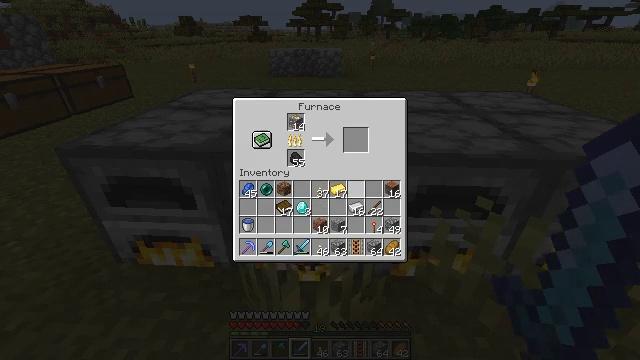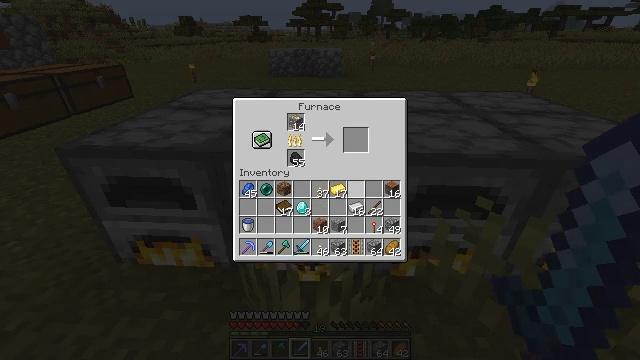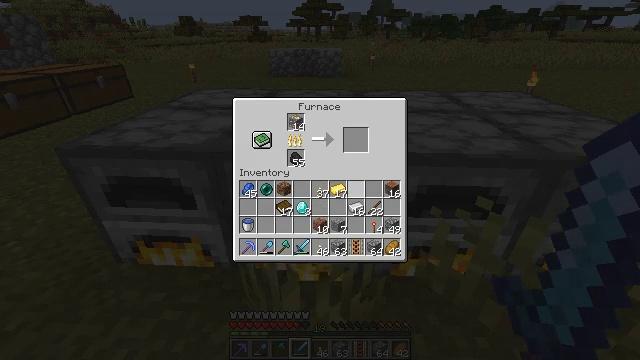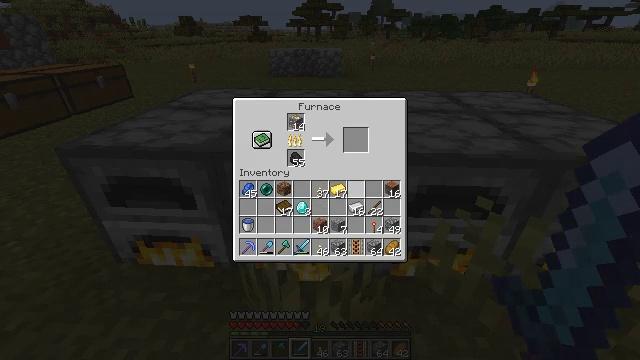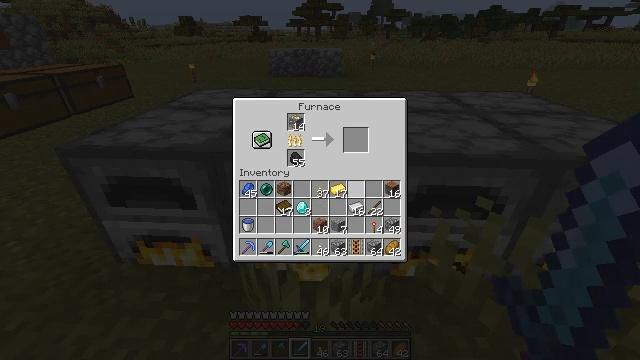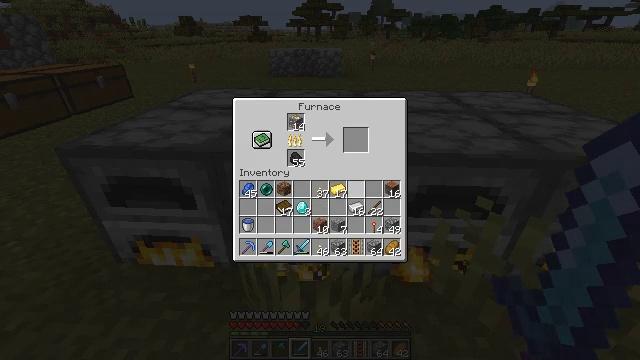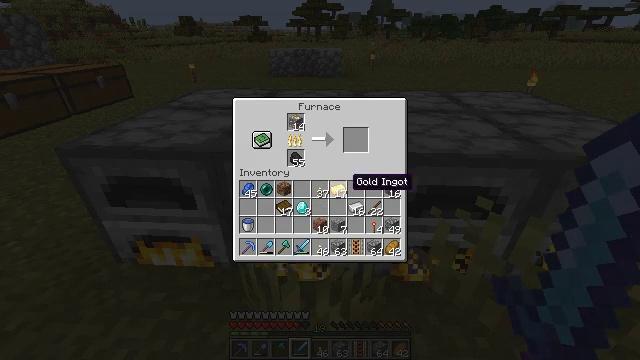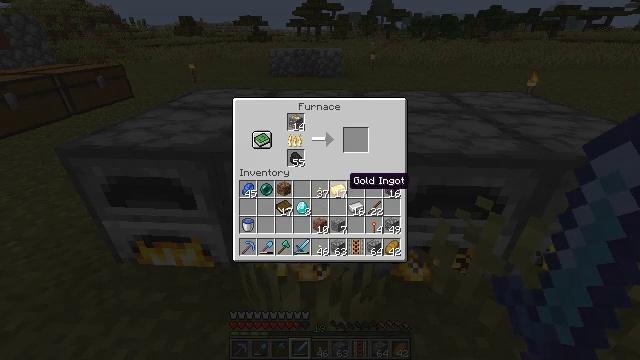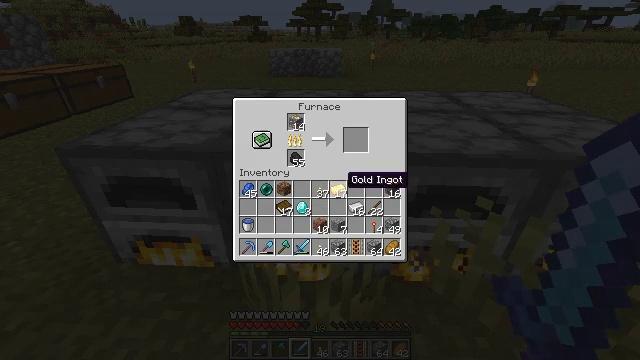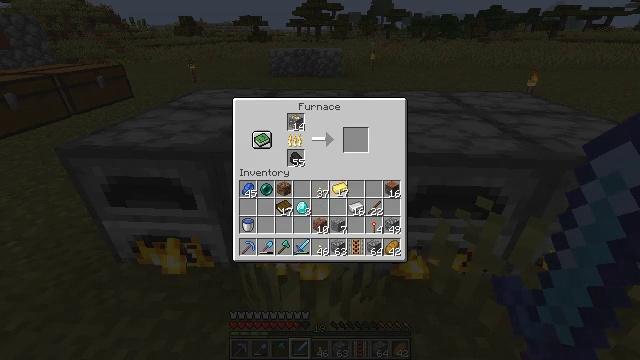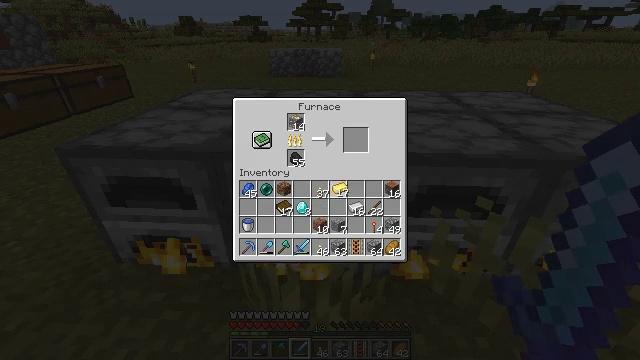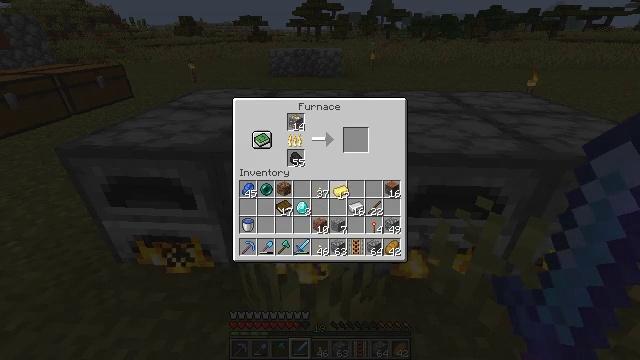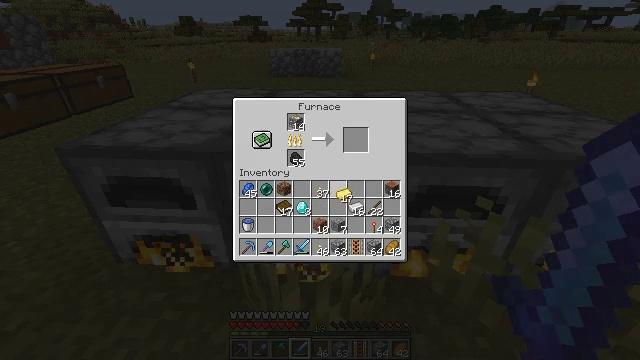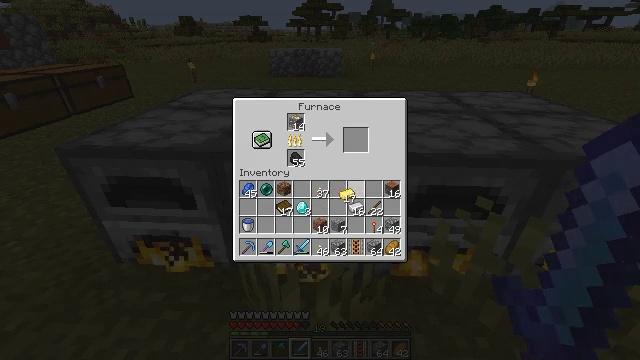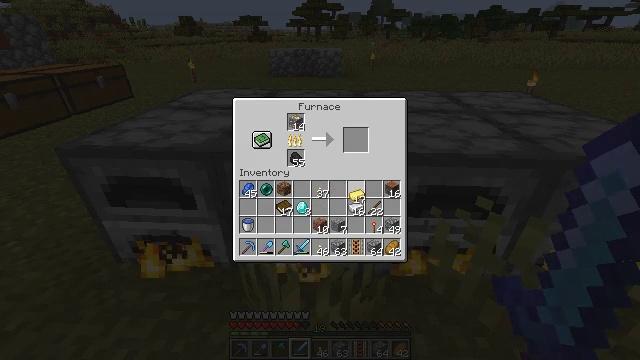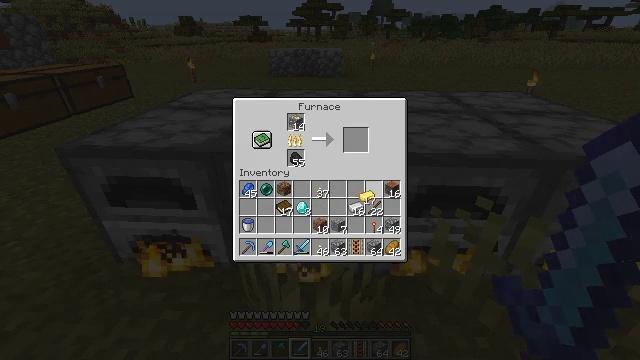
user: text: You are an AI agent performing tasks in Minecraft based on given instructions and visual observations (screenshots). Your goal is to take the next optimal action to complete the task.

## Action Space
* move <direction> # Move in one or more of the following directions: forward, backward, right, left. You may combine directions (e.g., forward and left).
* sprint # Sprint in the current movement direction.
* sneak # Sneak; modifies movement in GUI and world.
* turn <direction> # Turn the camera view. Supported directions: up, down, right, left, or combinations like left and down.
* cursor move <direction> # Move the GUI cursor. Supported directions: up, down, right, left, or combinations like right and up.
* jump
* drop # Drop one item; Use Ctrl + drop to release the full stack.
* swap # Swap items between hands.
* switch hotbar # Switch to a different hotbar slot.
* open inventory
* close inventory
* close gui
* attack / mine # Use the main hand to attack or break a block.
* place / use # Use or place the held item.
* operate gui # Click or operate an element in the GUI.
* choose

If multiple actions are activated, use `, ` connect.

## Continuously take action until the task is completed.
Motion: motion action
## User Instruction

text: Drop a granite.
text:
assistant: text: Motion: no_op
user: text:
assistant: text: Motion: no_op
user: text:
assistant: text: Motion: operate gui
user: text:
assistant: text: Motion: operate gui
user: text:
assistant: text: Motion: no_op
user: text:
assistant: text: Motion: no_op
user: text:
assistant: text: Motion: no_op
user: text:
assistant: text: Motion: no_op
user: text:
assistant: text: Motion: operate gui
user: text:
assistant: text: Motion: operate gui
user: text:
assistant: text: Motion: operate gui
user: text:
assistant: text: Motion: no_op
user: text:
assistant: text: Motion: no_op
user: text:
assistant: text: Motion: cursor move right
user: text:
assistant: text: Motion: cursor move right
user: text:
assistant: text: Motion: no_op
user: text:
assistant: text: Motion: cursor move right
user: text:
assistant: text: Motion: no_op
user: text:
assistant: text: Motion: no_op
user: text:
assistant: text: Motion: no_op
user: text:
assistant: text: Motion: no_op
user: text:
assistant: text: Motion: no_op
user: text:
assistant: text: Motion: operate gui
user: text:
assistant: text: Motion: operate gui
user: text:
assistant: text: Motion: operate gui
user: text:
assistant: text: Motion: no_op
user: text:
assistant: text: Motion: no_op
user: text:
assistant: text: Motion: no_op
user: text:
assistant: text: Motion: no_op
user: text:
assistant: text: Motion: no_op